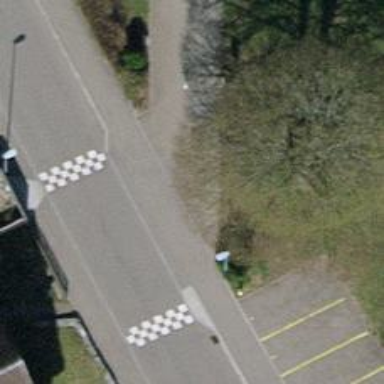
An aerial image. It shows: Table-style traffic calming feature.